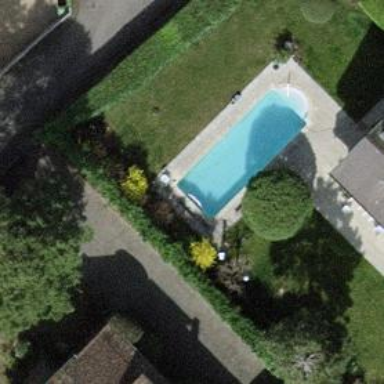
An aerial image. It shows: Swimming pool located in leisure land.